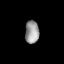
Tissue: lung
Cell type: Epithelial cells
Senescence score: 0.2143
Nuclear area (px): 314
Mean DAPI intensity: 151.42